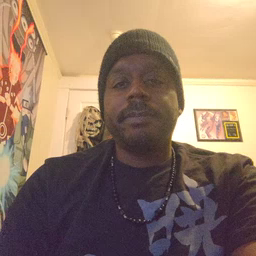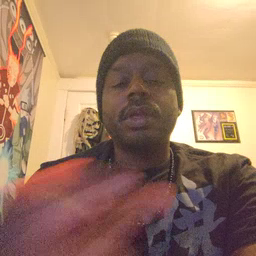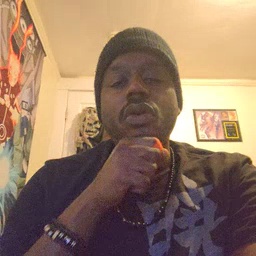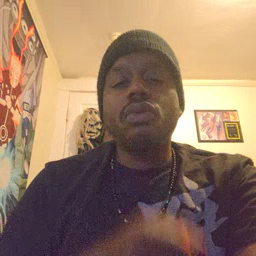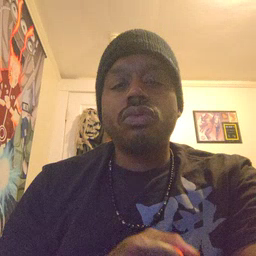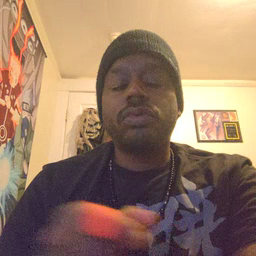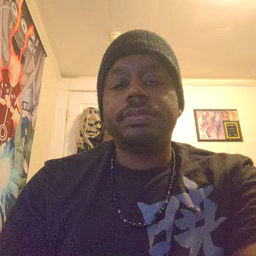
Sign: old